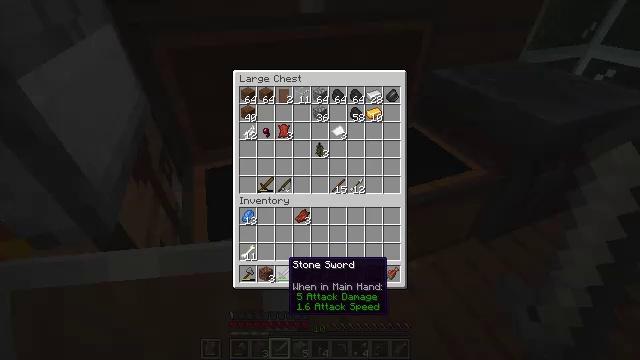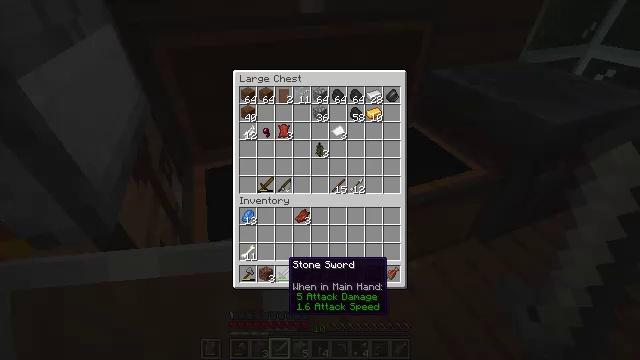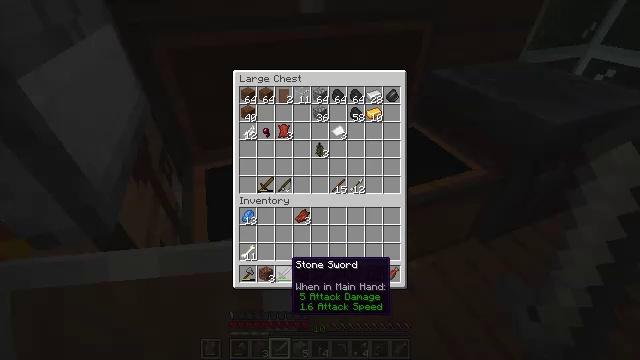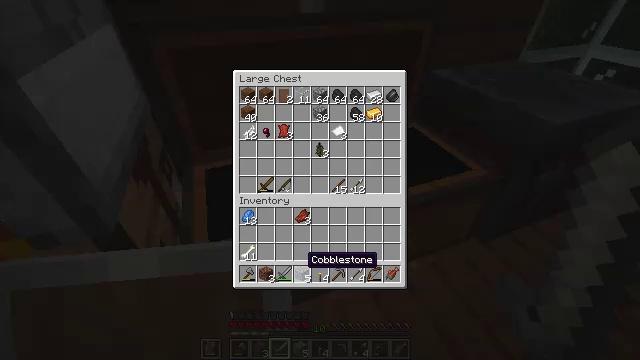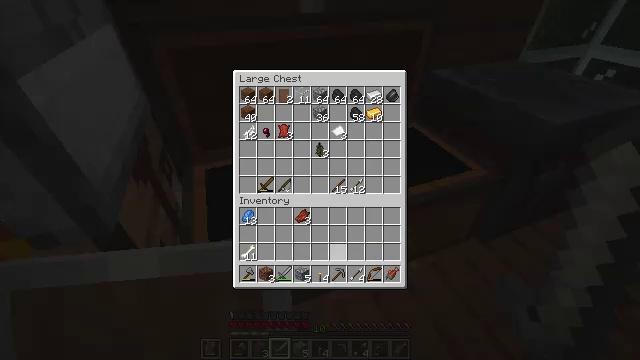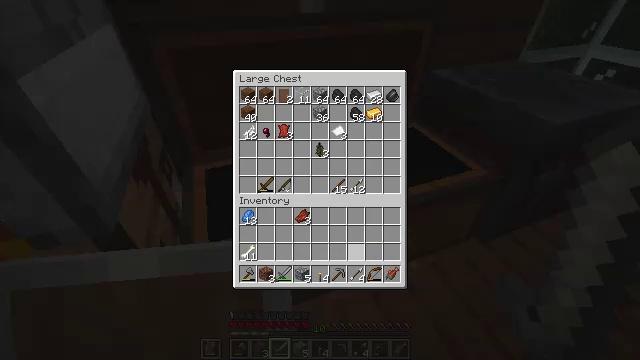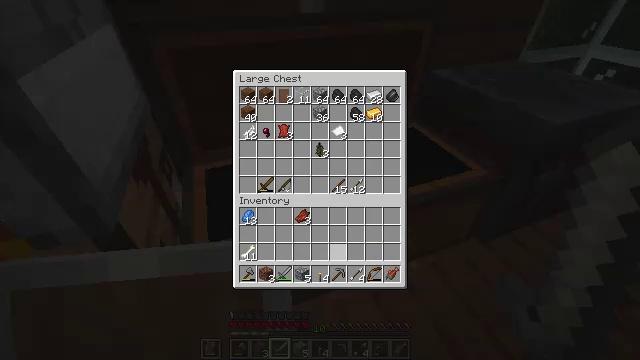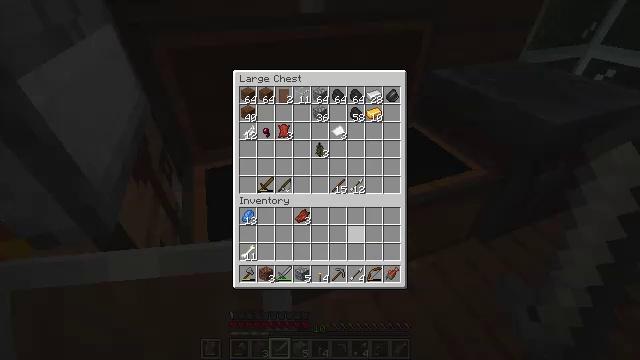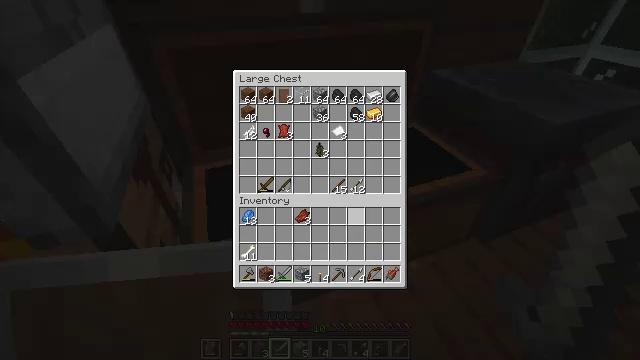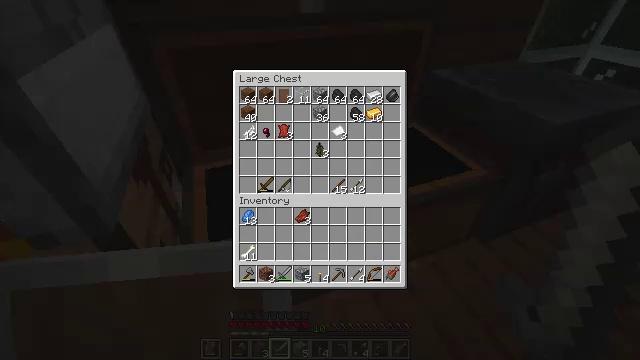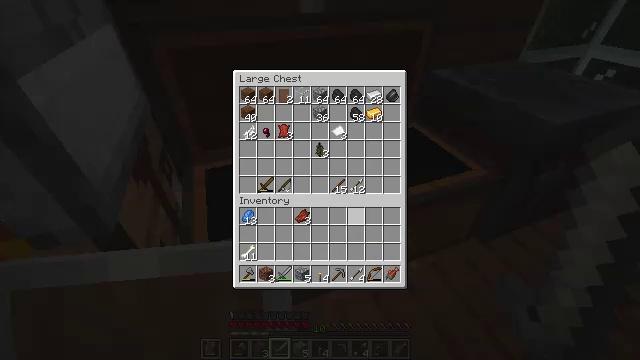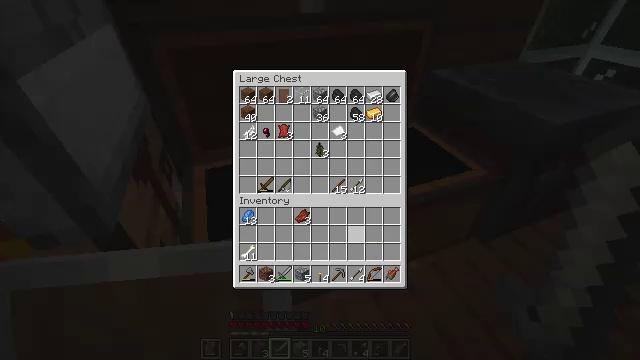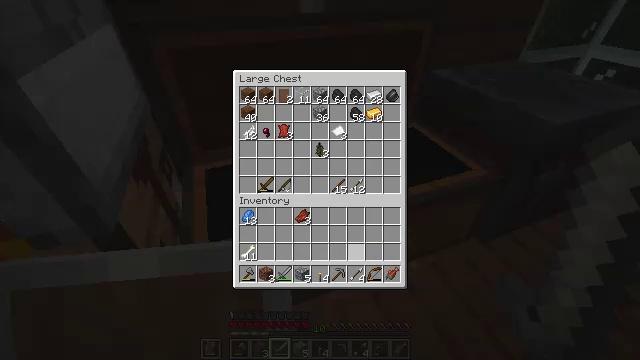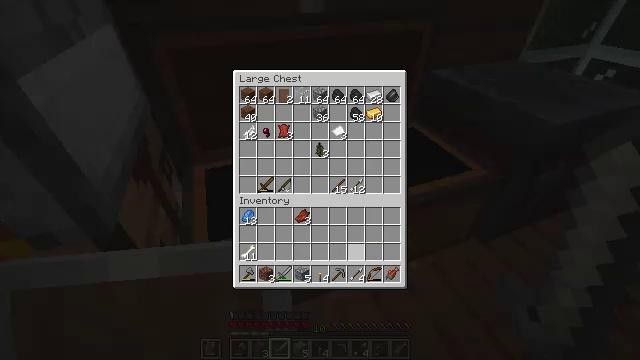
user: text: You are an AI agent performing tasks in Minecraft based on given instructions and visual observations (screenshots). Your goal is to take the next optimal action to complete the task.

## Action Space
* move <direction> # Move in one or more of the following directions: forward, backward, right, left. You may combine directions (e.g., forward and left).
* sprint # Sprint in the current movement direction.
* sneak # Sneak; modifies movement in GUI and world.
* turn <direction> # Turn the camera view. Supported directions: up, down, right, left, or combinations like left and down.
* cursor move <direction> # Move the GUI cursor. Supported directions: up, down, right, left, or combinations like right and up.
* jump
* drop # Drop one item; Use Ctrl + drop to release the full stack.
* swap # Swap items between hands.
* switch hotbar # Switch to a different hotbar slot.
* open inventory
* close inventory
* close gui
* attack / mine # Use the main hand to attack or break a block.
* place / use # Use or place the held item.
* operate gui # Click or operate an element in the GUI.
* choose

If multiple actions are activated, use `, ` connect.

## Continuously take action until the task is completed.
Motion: motion action
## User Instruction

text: Break the mature wheat plants.
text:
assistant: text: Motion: no_op
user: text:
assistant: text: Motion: no_op
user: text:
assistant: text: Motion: no_op
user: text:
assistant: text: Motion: cursor move right
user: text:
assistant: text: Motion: cursor move right and up
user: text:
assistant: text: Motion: cursor move right
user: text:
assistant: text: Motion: no_op
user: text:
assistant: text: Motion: no_op
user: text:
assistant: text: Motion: no_op
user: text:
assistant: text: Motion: no_op
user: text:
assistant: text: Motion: no_op
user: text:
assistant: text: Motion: no_op
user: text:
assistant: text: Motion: no_op
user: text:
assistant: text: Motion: no_op
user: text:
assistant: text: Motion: cursor move right and up
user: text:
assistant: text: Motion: cursor move up
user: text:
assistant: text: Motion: cursor move up
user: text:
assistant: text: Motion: no_op
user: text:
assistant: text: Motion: no_op
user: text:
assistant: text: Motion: no_op
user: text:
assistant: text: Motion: no_op
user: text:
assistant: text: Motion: no_op
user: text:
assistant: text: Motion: no_op
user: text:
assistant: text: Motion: no_op
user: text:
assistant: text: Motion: no_op
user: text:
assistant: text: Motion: cursor move right and down
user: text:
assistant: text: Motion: cursor move down
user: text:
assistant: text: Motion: no_op
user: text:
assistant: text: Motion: no_op
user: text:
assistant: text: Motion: no_op